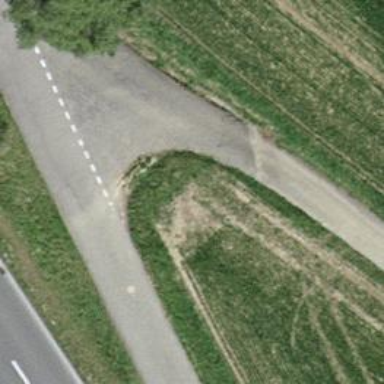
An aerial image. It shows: Well-maintained track road with grade 1 tracktype.